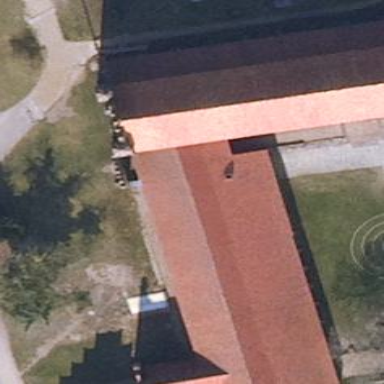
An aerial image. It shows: Building with roof tiles and skillion roof shape.